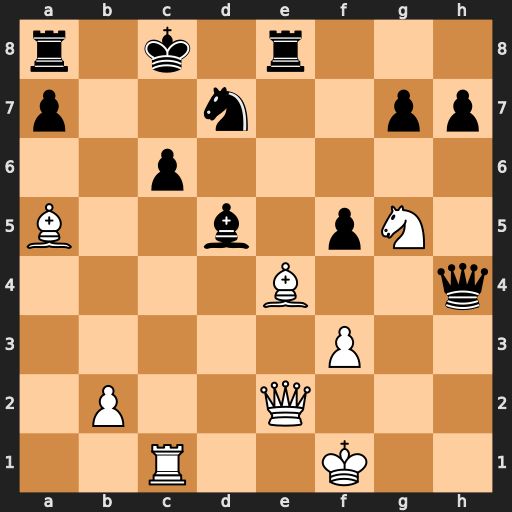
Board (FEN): r1k1r3/p2n2pp/2p5/B2b1pN1/4B2q/5P2/1P2Q3/2R2K2
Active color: w
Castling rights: -
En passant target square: -
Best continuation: Rxc6+ Bxc6 Qa6+ Kb8 Bc7+ Kxc7 Qxc6+ Kd8 Nf7+ Ke7 Qd6+ Kxf7 Bd5+ Re6 Qxe6+ Kf8 Qf7#